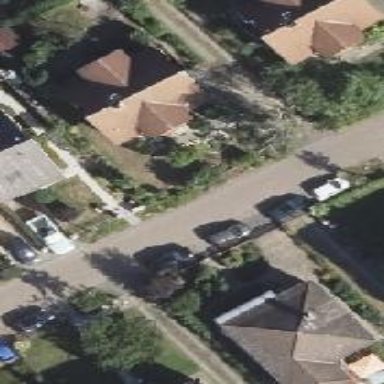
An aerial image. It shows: Living street.